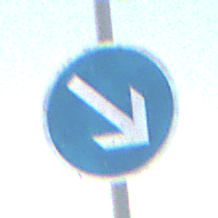
Verkehrszeichen: VorgeschriebeneVorbeifahrtRechts
Umgebung: Outdoor, Nature
Tageszeit: SunriseSunset
Wetter: PartlyCloudy
Licht: Natural
Jahreszeit: NotSpecified
Kontrast: LowContrast